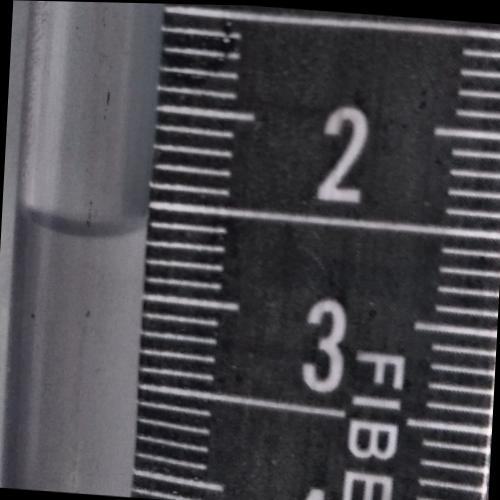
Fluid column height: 2.7 cm